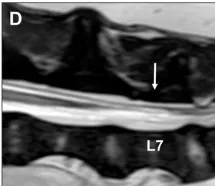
Sagittal T2-weighted images of an English Cocker spaniel with tethered cord syndrome with a tight filum terminale with the hips in neutral.
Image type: radiology (mri)